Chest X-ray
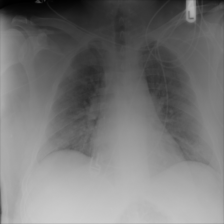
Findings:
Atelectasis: negative
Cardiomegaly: negative
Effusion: negative
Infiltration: negative
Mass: negative
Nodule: negative
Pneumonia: negative
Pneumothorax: negative
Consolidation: negative
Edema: negative
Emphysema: negative
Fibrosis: negative
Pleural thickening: negative
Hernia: negative